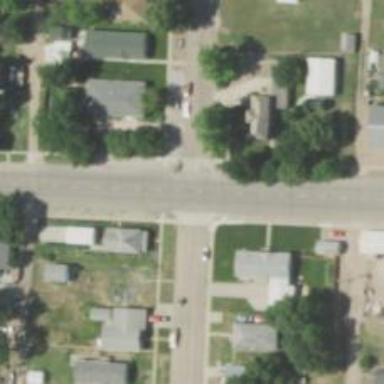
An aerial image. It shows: Residential road.